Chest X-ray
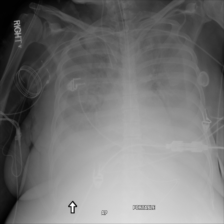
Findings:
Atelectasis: positive
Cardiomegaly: negative
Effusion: positive
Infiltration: negative
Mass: negative
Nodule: negative
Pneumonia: negative
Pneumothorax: negative
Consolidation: positive
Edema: negative
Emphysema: negative
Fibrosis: negative
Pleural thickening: negative
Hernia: negative